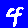
Digit: 4